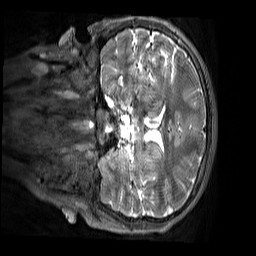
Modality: T2w
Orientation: coronal
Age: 11
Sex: male
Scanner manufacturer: siemens
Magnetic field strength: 3 T
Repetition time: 3.2 s
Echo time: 0.408 s